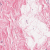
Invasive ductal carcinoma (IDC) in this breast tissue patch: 0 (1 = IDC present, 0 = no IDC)